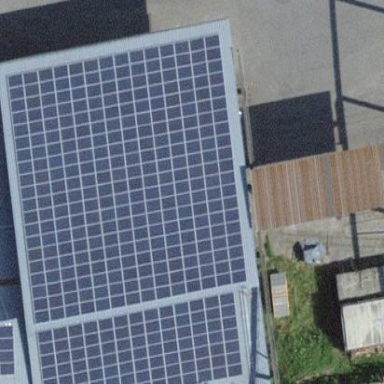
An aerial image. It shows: Solar power generator using photovoltaic panels.